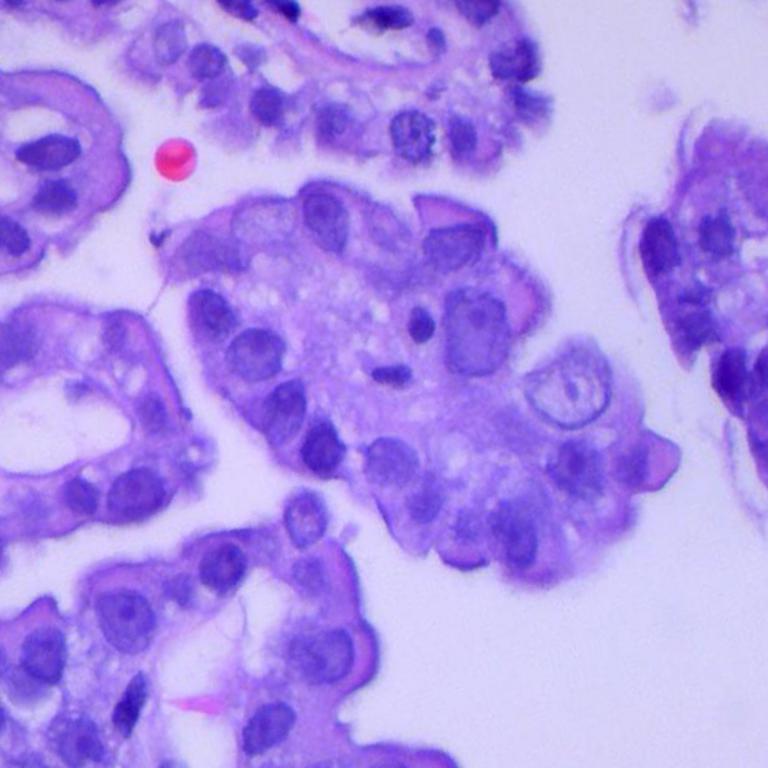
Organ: lung
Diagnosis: adenocarcinomas